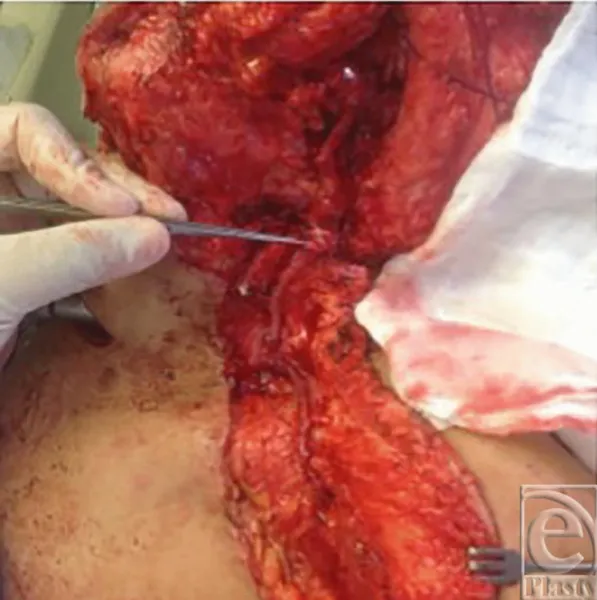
Cephalic vein rotated for anastomoses.
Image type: medical_photograph (other_medical_photograph)